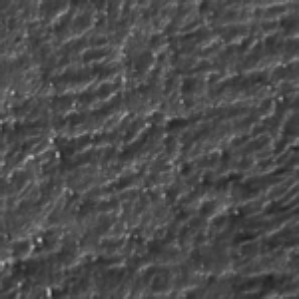
Label: frost